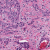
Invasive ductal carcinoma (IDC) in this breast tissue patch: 0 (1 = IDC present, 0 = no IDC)